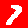
Digit: 7